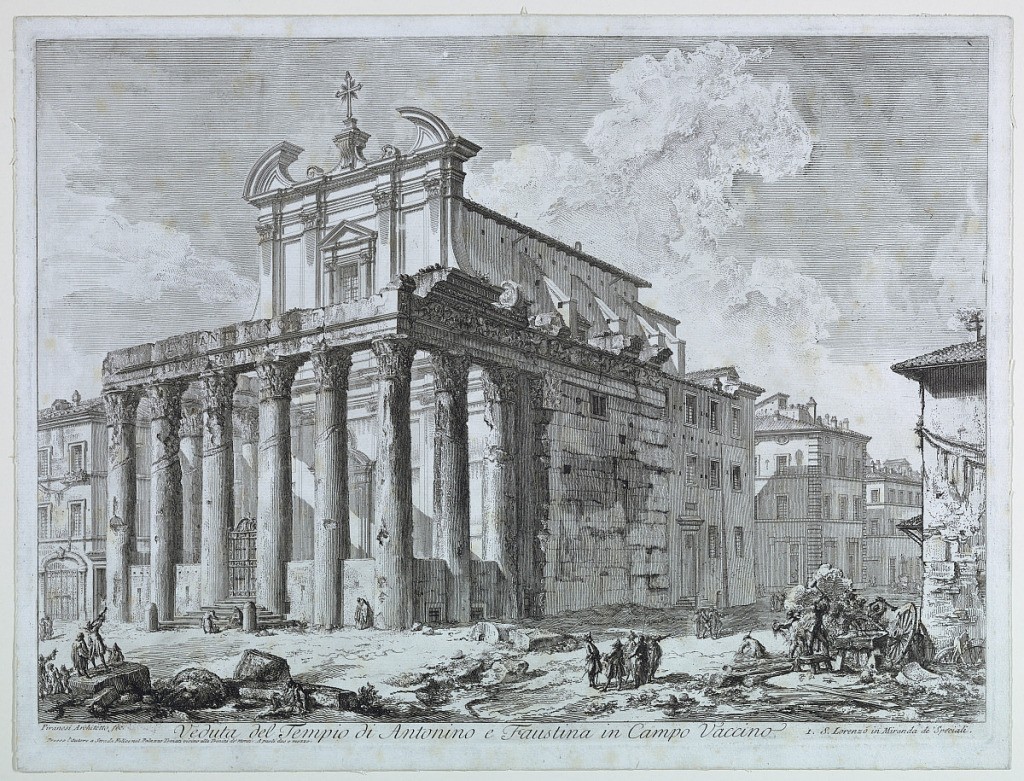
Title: Veduta del Tempio di Antonio e Faustina in Campo Vaccino
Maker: Giovanni Battista Piranesi, Italian, 1720–1778
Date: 1758
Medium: Etching
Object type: Print
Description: Horizontal rectangle. Perspective view of the facade of an ancient Roman Temple, with later Renaissance additions. Title below. Signed in margin, lower left.

Foxed. Foccilon, p. 54, 802. Vedute di Roma, V.II